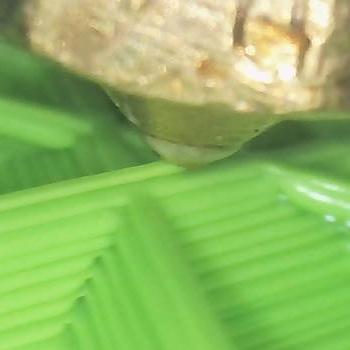
Flow rate: 49%